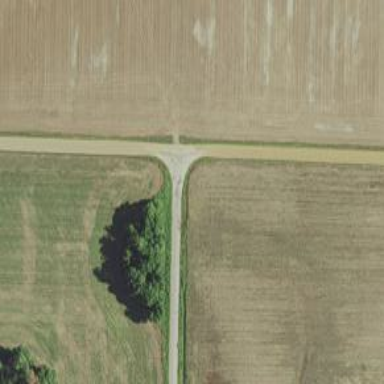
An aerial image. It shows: Unclassified road.